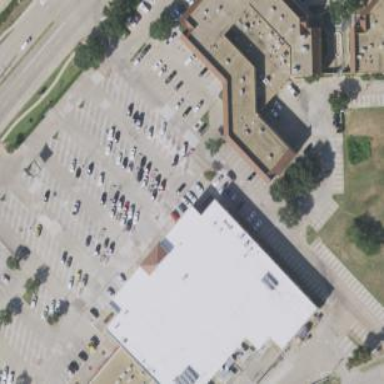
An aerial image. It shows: Commercial building.